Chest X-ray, AP view. Patient: 19 years old, sex M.
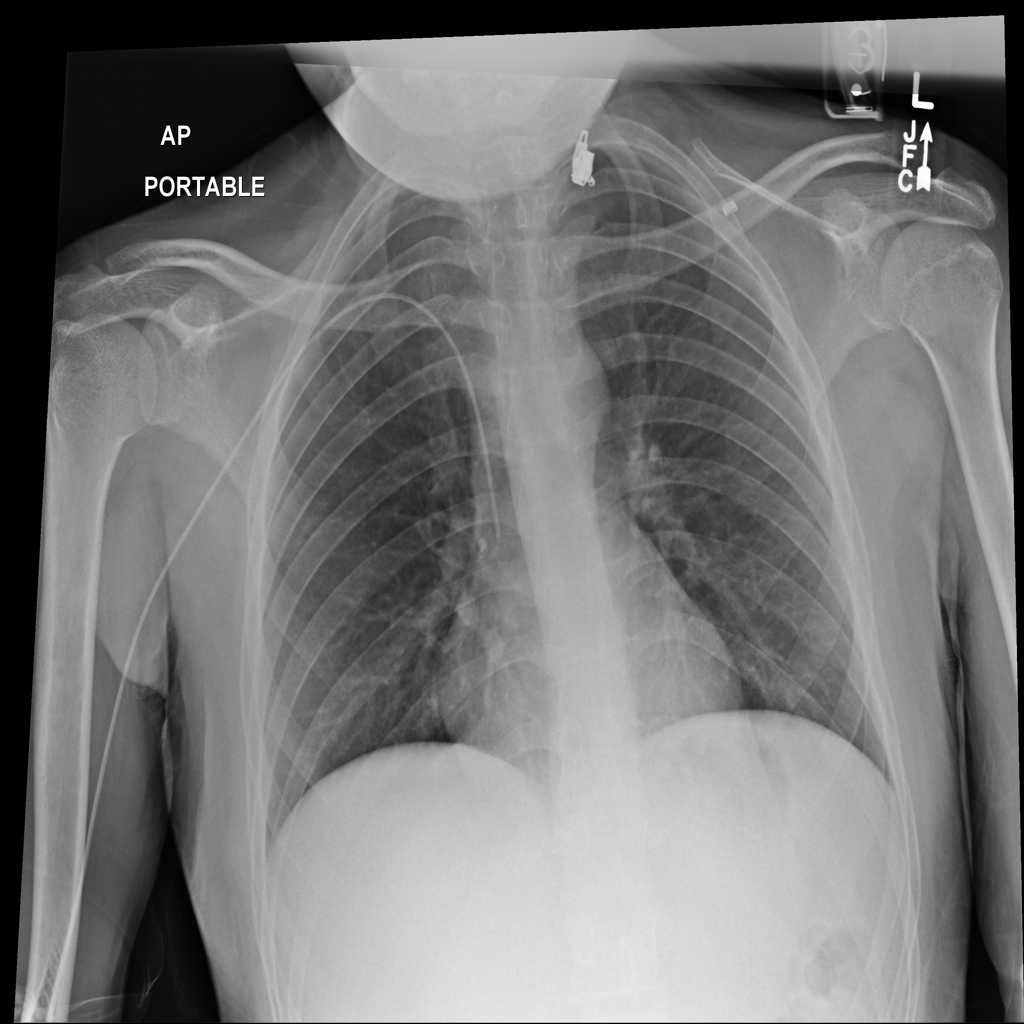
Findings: No Finding